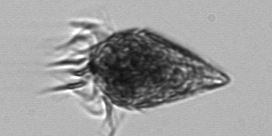
Label: Strombidium_wulffi